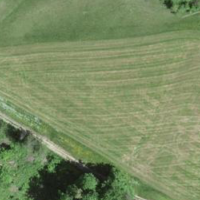
EUNIS habitat code: 52
Species observed at this site:
Melampyrum arvense